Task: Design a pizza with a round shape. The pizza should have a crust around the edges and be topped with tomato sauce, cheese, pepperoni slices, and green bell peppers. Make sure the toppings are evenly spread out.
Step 184:
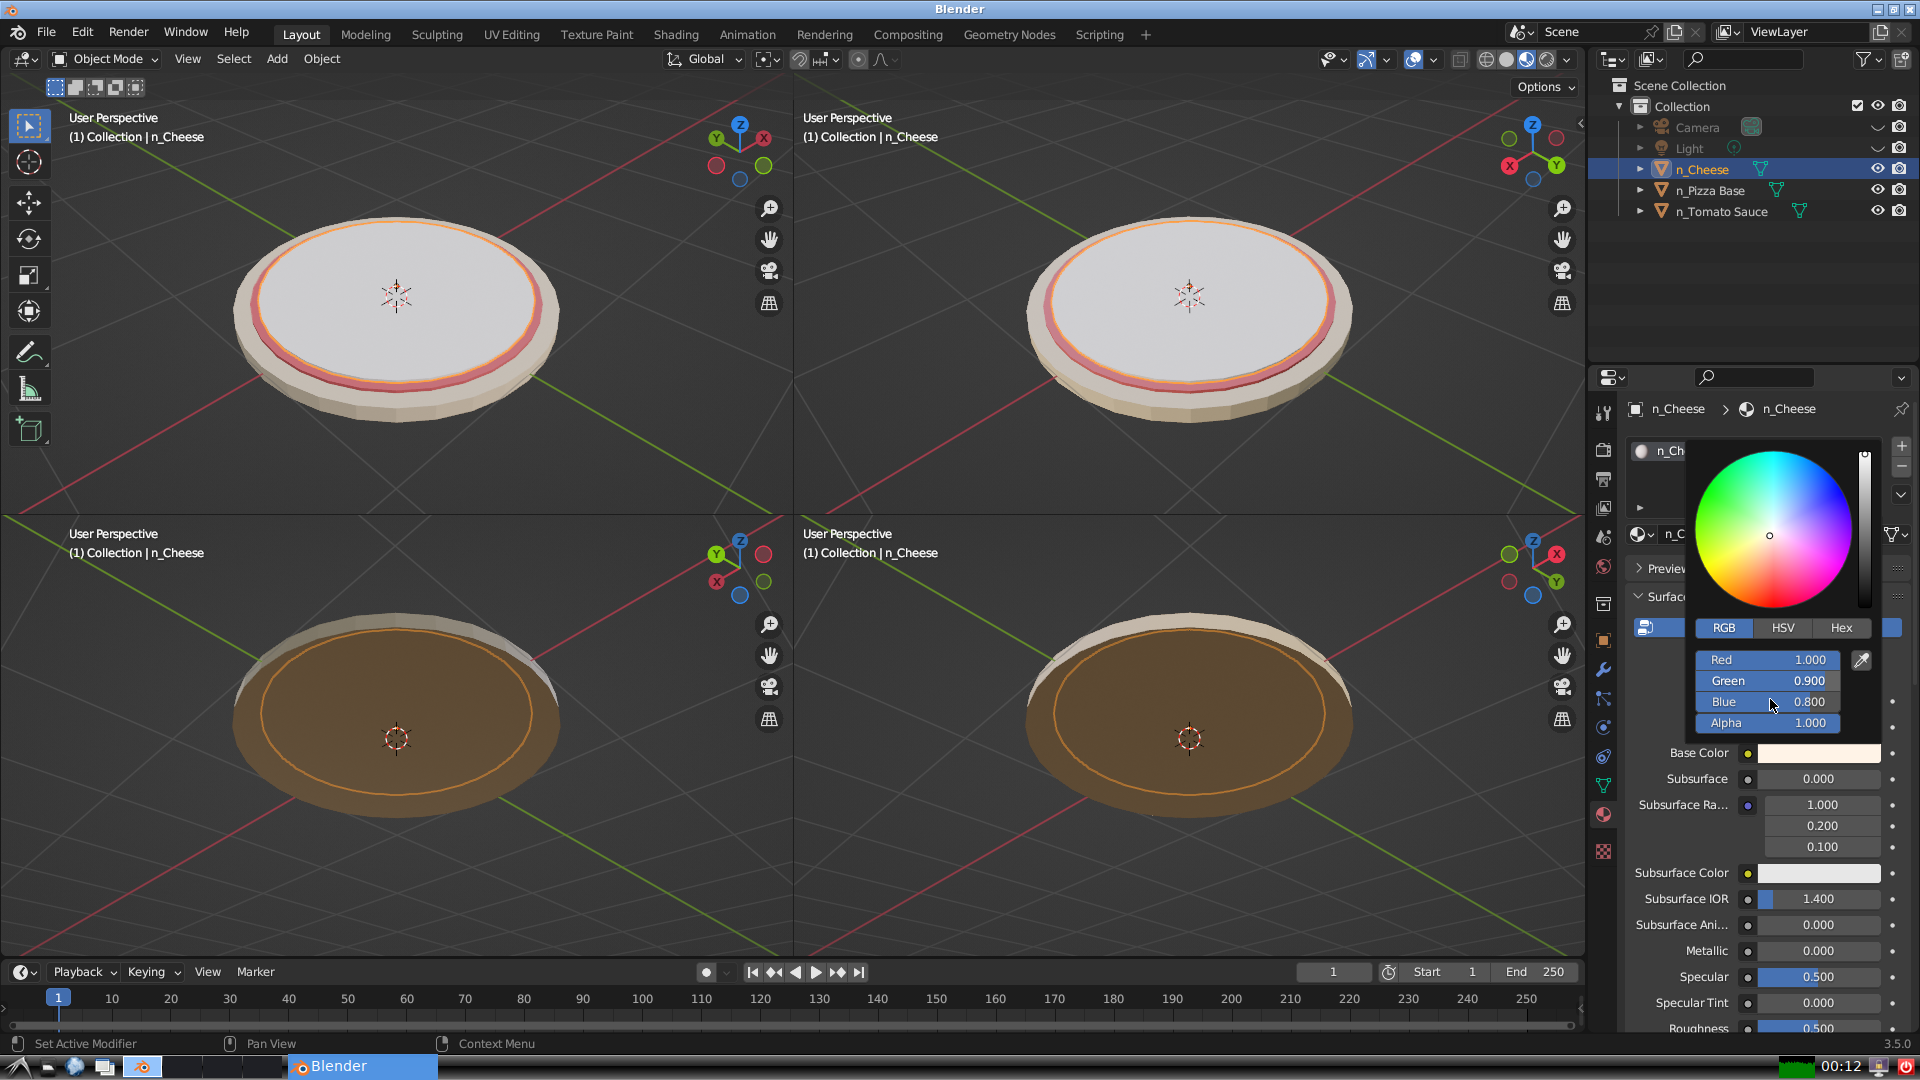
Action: click: no